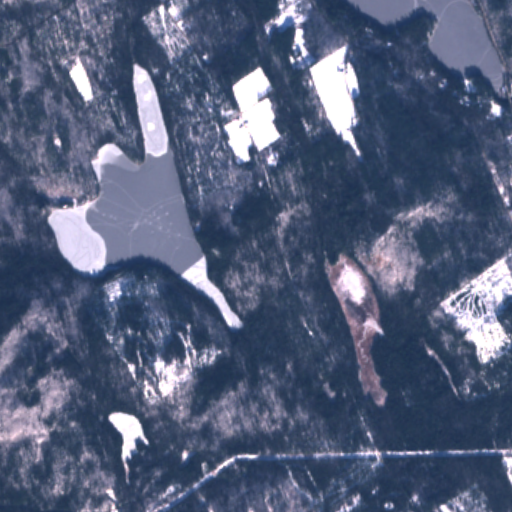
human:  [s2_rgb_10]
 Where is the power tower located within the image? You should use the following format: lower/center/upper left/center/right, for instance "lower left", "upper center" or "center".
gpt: The power tower is located in the lower of the image.
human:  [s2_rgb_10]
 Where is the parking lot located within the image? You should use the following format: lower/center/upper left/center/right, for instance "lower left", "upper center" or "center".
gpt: There is no parking lot in the image.